Question:
I have the view controller above with the layout you see. I want to center all of this horizontally. So keep it in its current layout, and when orientation is changed to landscape, have the elements in that layout but centered. How can I do this? I tried using IB to center horizontally but it piled them all in the center without keeping the layout.
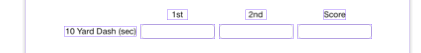
Answer: A very quick fix:
1. Select all your subviews.
2. Editor->embed in->view
3. change the autoresizing masks or the autolayout constraints to center that view. Just make sure the view's width and height are constant!
Just remove all the masks as follows: